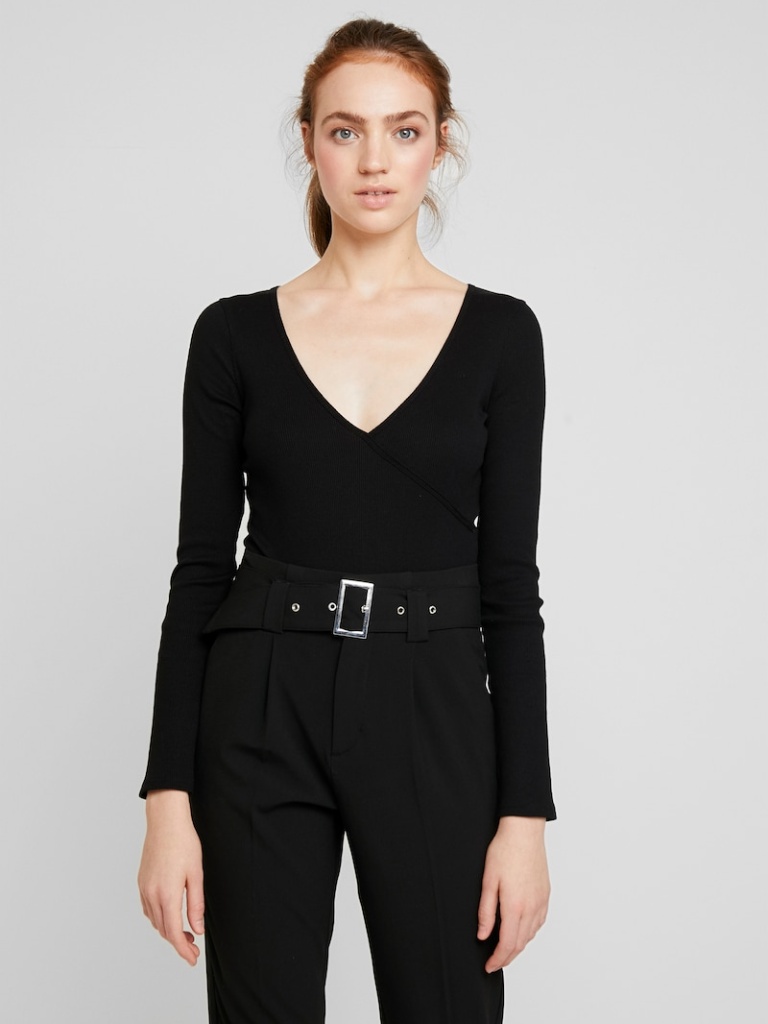
knit tight a long-sleeved with the sleeves down torso length Fully Tucked in v-neck bodysuit